Question: I am stuck with this error..can anyone point me in right direction
In my WCF service ..I have a operationcontract defined as follows...
'''
[OperationContract]
[FaultContract(typeof(ProductFault))]
BusinessResponse<List<Product>> GetProductList(int id);
'''
I am calling the above method from a console application as follows..
'''
LookUpServiceClient client = new LookUpServiceClient();
BusinessResponse<List<Product>> response = client.GetProductList(2);
'''
But the lines 'client.GetProductList(2)'; is underlined with Red in VS2012. If I move my mouse over it ..I get error displayed as ..

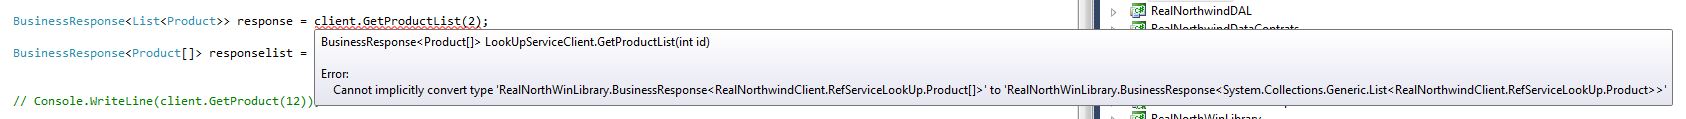
Answer: By default, WCF proxy generation creates arrays for all collection types. So, you can fix this problem by changing your variable assignment to this
'''
BusinessResponse<Product[]> reponse = client.GetProductList(2);
'''
You can also change the default collection type generated by the proxy by choosing a collection type in the Advanced Settings (Array, List, ArrayList, etc.)